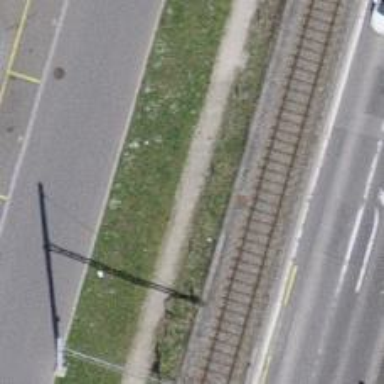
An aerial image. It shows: Public transport stop position along the railway.